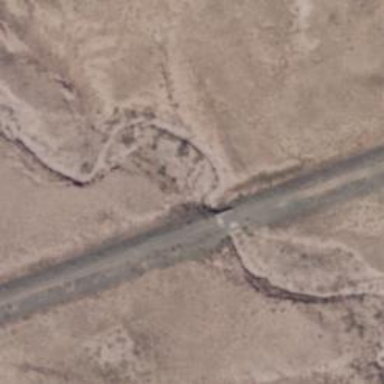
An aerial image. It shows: Track road on bridge.